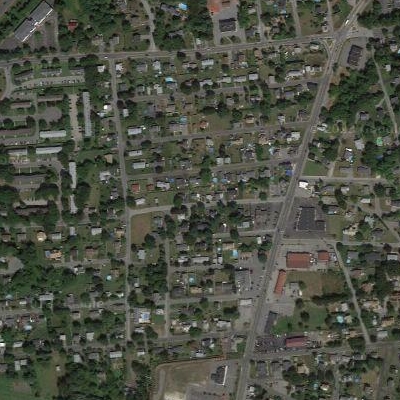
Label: Resident